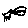
Label: cat